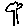
Label: tree